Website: lowes
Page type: payment
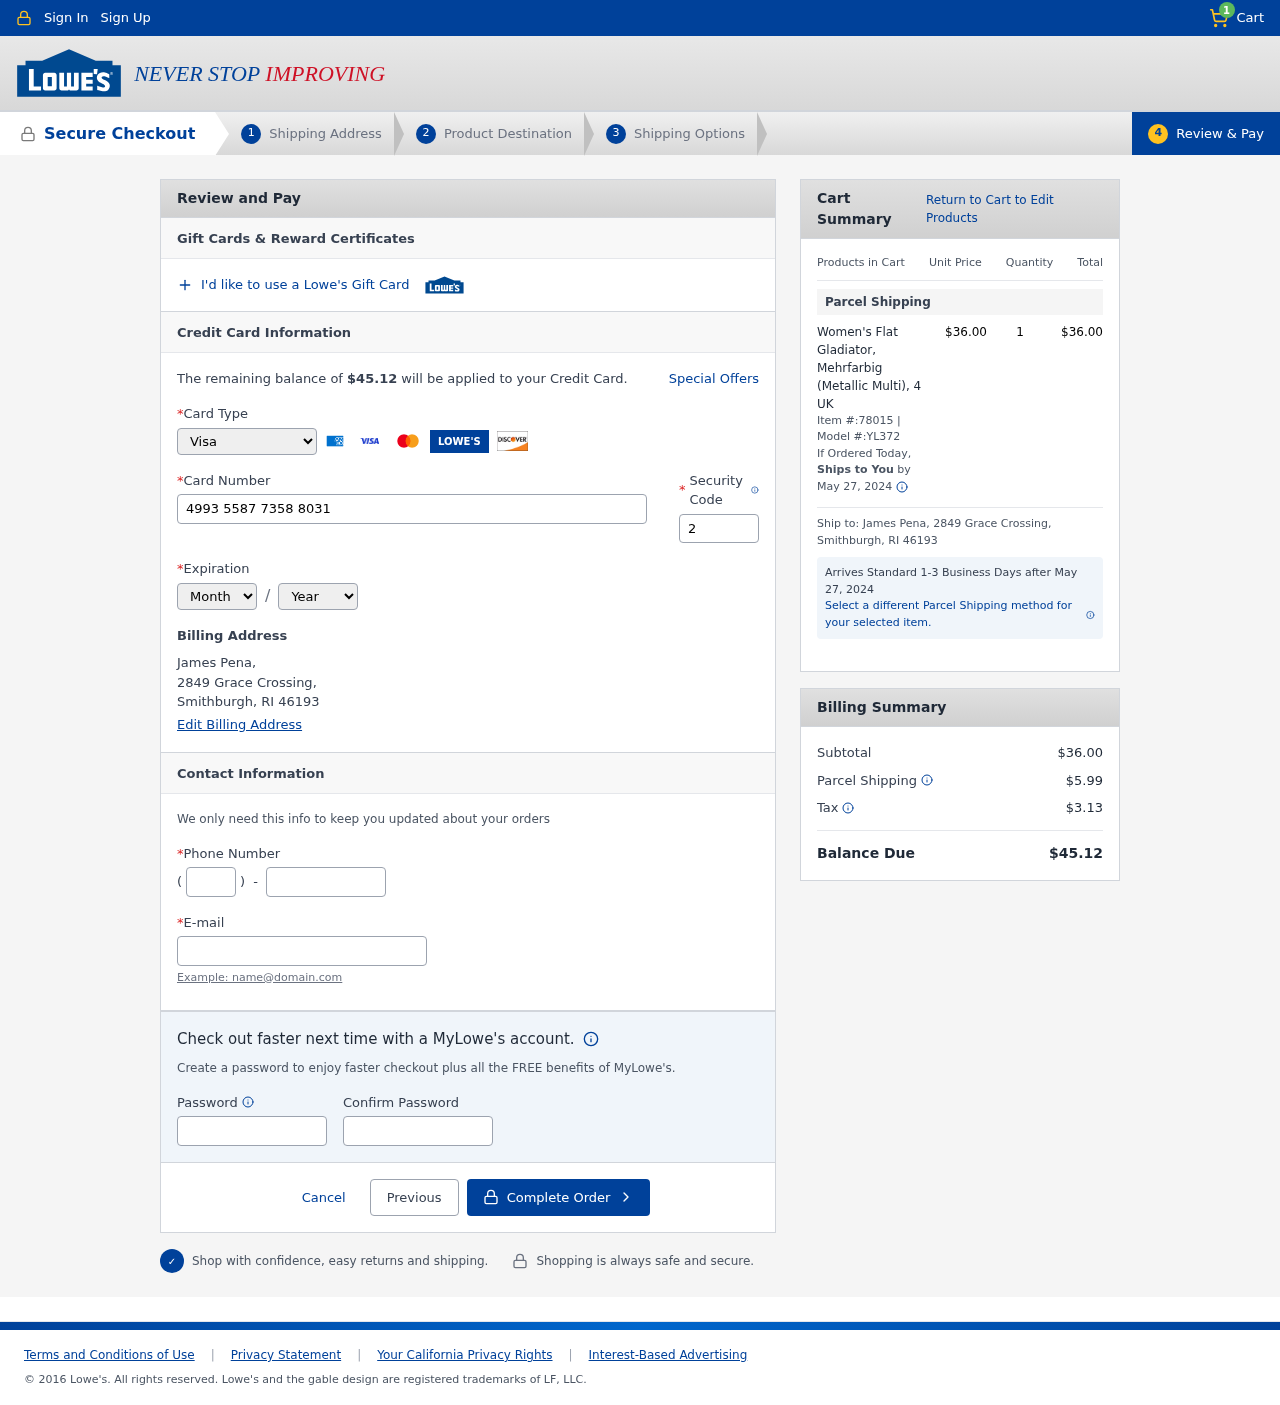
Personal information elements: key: PII_CARD_CVV
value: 255
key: PII_CARD_EXPIRY_MONTH
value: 10
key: PII_CARD_EXPIRY_YEAR
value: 27
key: PII_CARD_NUMBER
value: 4993 5587 7358 8031
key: PII_CARD_TYPE
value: Visa
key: PII_CITY_STATE_ZIP
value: Smithburgh, RI 46193
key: PII_EMAIL
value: jpena@gmail.com
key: PII_FULLNAME
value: James Pena,
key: PII_PHONE
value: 6686594384
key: PII_PHONE_AREA
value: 668
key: PII_STREET
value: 2849 Grace Crossing
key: PII_STREET
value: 2849 Grace Crossing,
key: PII_FULLNAME2
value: James Pena
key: PII_CITY
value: Smithburgh
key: PII_STATE_ABBR
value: RI
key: PII_POSTCODE
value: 46193
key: PII_POSTCODE_FULL
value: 46193
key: PII_CITY_STATE
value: Smithburgh, RI
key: PII_POSTCODE_NUMERIC
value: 46193
Product elements: key: PRODUCT1_NAME
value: Women's Flat Gladiator, Mehrfarbig (Metallic Multi), 4 UK
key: PRODUCT1_PRICE
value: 36
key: PRODUCT1_QUANTITY
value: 1
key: PRODUCT1_ITEM
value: Item #:78015
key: PRODUCT1_MODEL
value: Model #:YL372
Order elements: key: ORDER_NUM_ITEMS
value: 1
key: ORDER_TOTAL
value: $45.12
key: ORDER_SHIPPING_DATE
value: May 27, 2024
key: ORDER_SUBTOTAL
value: $36.00
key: ORDER_SHIPPING_DATE2
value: May 27, 2024
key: ORDER_SHIPPING_COST
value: $5.99
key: ORDER_TAX
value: $3.13